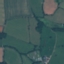
Label: Pasture